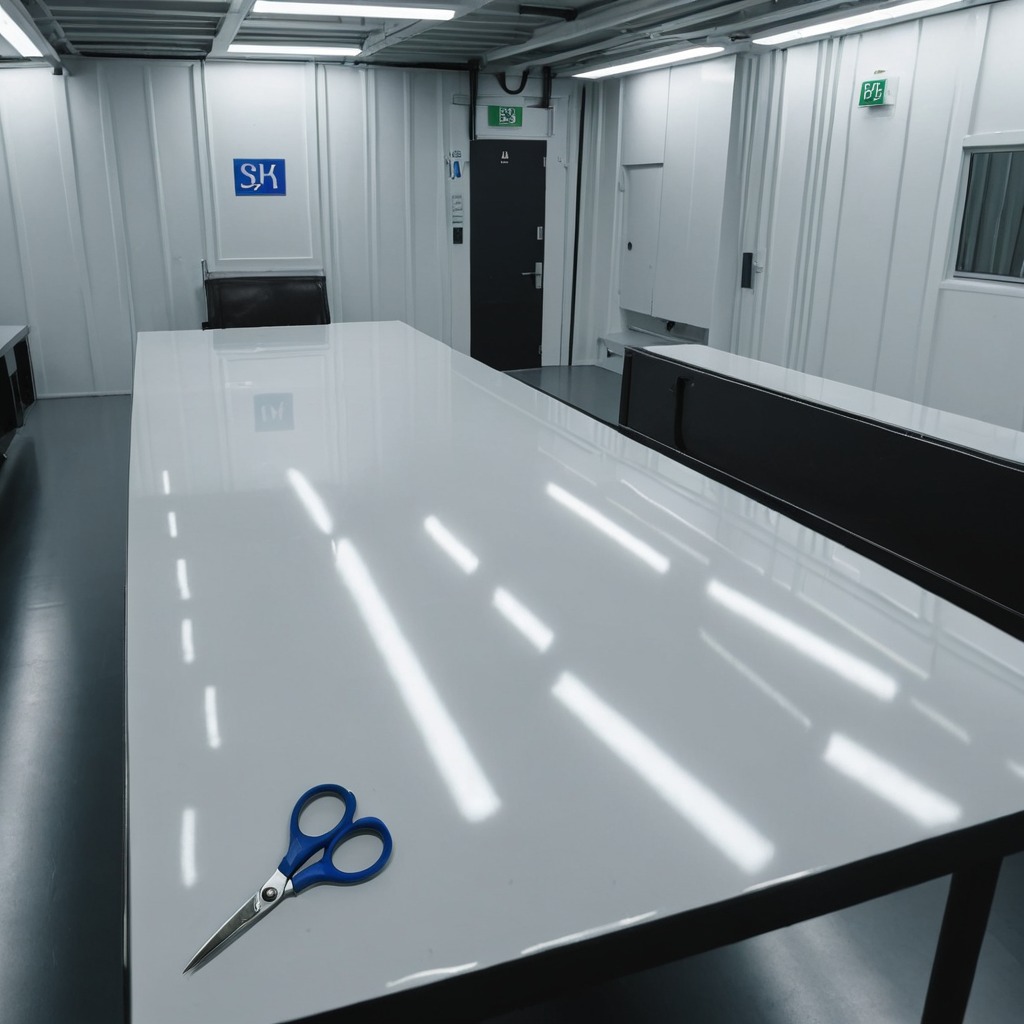
A scissor is lying on the table.